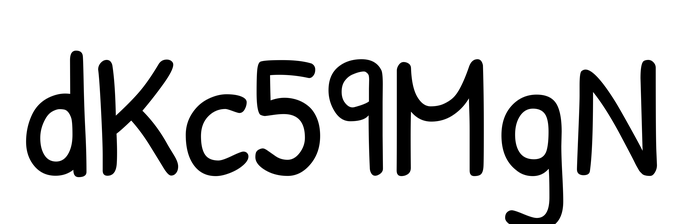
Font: PatrickHand-Regular